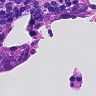
Metastatic tissue present: yes